Question: I am attempting to layout a site:
<URL>
I cannot get the main content area (blue colored)to align correctly.
The header (red) has a fluid with, the sidebar (yellow) has a fluid height, the main content area should be fluid width and height, but I cannot figure out how to get it to align correctly.
It should align width-wise with the header.
Can anyone see what my issue is?
HTML:
'''
<!DOCTYPE html PUBLIC "-//W3C//DTD XHTML 1.0 Transitional//EN"
"http://www.w3.org/TR/xhtml1/DTD/xhtml1-transitional.dtd">
<html xmlns="http://www.w3.org/1999/xhtml">
<head>
<title>Title of document</title>
<meta http-equiv="Content-Type" content="text/xhtml; charset=utf-8"></meta>
<meta http-equiv="Content-Type" content="text/css; charset=utf-8"></meta>
<link rel="stylesheet" href="style.css" type="text/css" />
</head>
<body>
<div id="header"></div>
<div id="main"><!--<iframe src="http://www.cnn.com/"/> --></div>
<div id="sidebar"></div>
</body>
</html>
'''
CSS:
'''
body {
margin:0;
padding:0;
height:100%;
}
#header{
height: 80px;
border: 1px solid black;
padding: 5px;
margin-top: 5px;
margin-left: 5px;
margin-right: 5px;
background-color:red;
}
#main{
position:absolute;
left:0;
top:90px;
right: 263px;
padding:0;
margin-top: 12px;
margin-left: 5px;
margin-bottom:5px;
height:99% !important; /* works only if parent container is assigned a height value */
width:100%;
border:1px solid black;
background-color:blue;
}
iframe{
margin: 5px;
display:block;
width:100%!important;
height:100%!important;
}
#sidebar{
position:absolute;
right:0;
top:102px;
padding:0;
margin-right:5px;
margin-bottom:5px;
width:250px;
height:99%; /* works only if parent container is assigned a height value */
border:1px solid black;
background-color:yellow;
}
'''

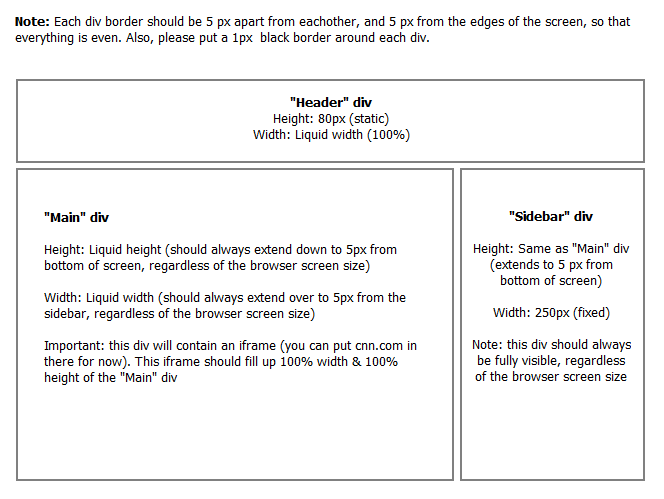
Answer: Since their are little to no variables, this is easily solved by relying on 'position: absolute', without affecting flexibility.
The HTML:
'''
<header class="header"></header>
<div class="content">
<iframe src="http://www.cnn.com/"></iframe>
</div>
<div class="sidebar"></div>
'''
The CSS:
'''
* {
-moz-box-sizing: border-box;
box-sizing: border-box;
}
.header,
.content,
.sidebar {
position: absolute;
border: 1px solid black;
}
.header {
top: 5px;
right: 5px;
left: 5px;
height: 80px;
background: red;
}
.content,
.sidebar {
top: 90px;
bottom: 5px;
}
.content {
left: 5px;
right: 260px;
}
.content iframe {
width: 100%;
height: 100%;
}
.sidebar {
right: 5px;
width: 250px;
background: green;
}
'''
Take a look at it here: <URL>